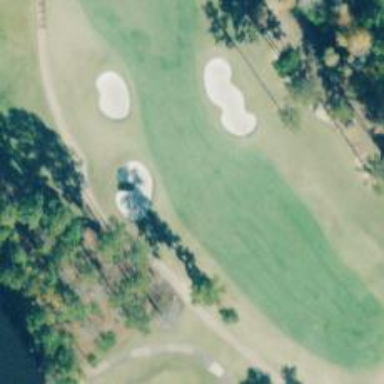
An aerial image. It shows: View of golf hole.